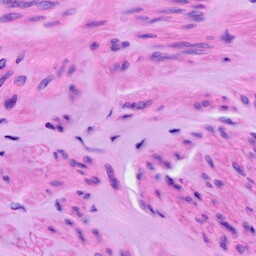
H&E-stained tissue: Ovarian